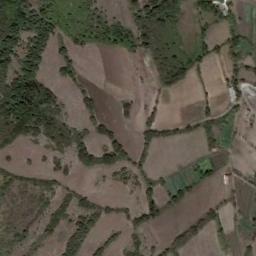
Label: terrace